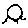
Label: sun